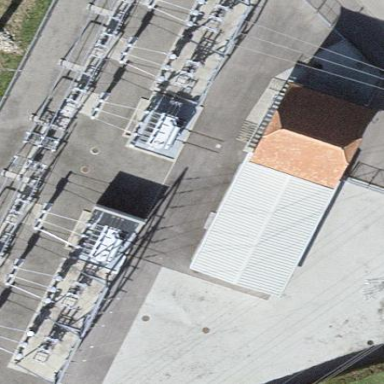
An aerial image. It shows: Power substation.